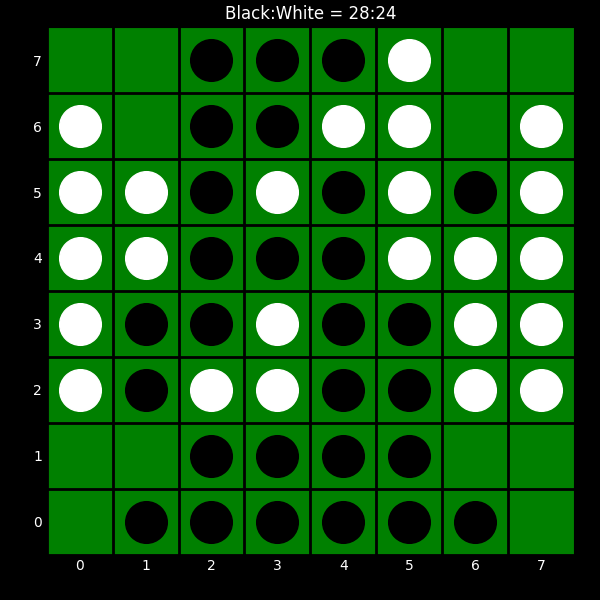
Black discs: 28
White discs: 24